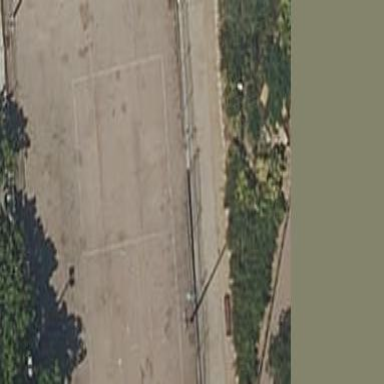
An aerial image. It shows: Basketball court on leisure land pitch.